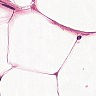
Metastatic tissue present: no